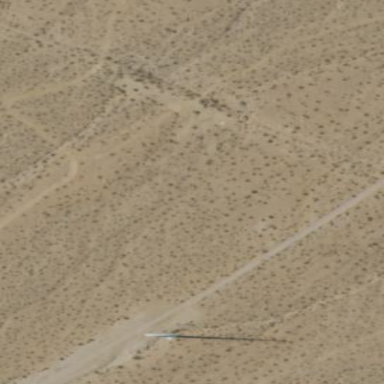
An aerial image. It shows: Scenic view captured in the desert.